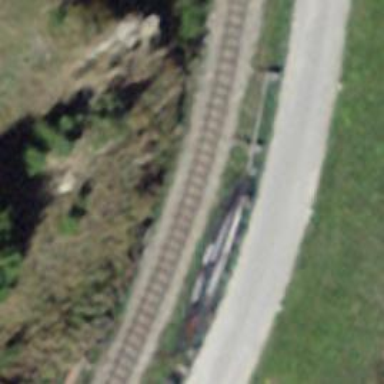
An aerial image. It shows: Preserved narrow-gauge railway with one track.